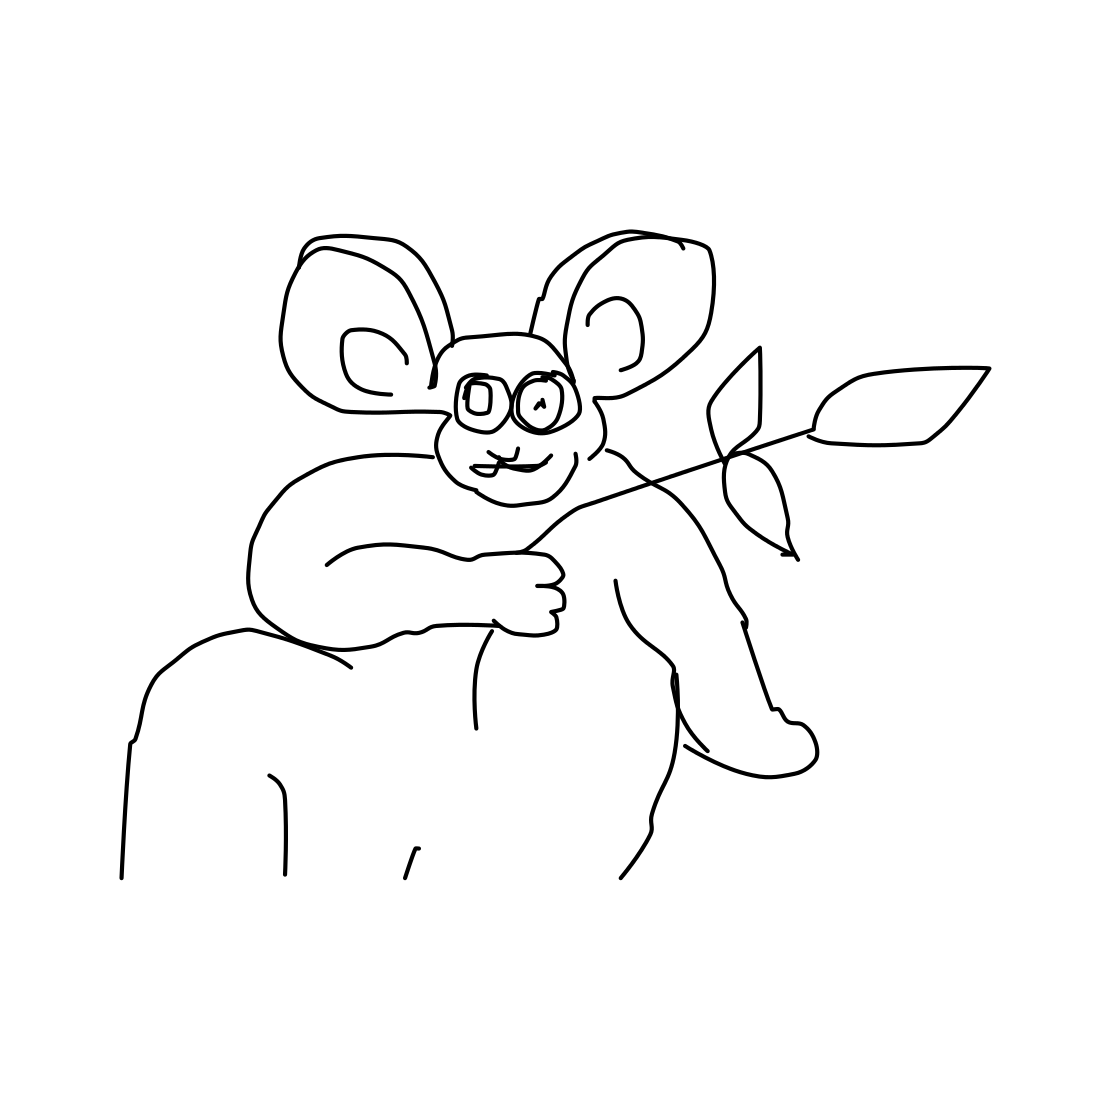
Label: panda